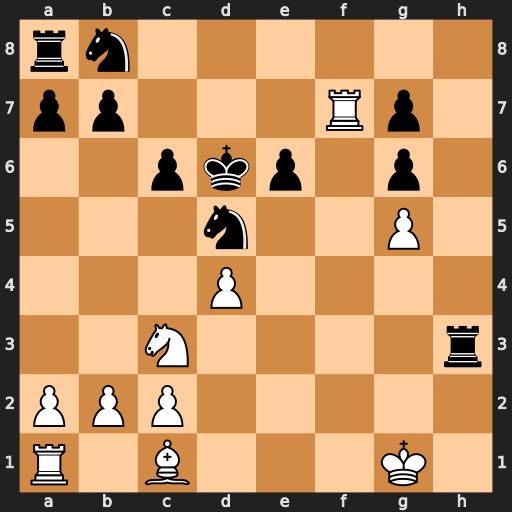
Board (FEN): rn6/pp3Rp1/2pkp1p1/3n2P1/3P4/2N4r/PPP5/R1B3K1
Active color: w
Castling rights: -
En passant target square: -
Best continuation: Ne4#